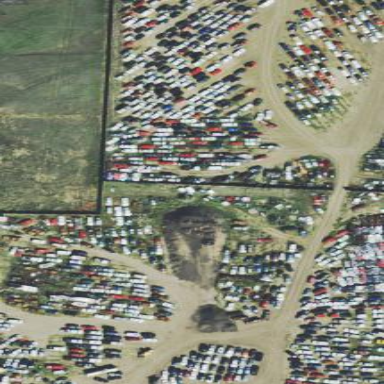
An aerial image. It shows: Industrial area designated as scrap yard.